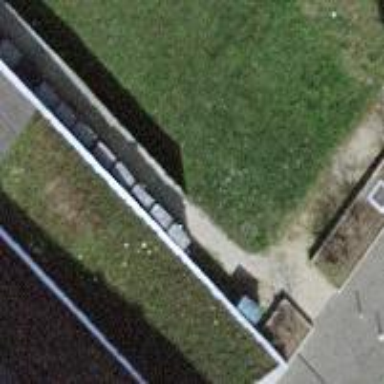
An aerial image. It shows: View of roof of building.